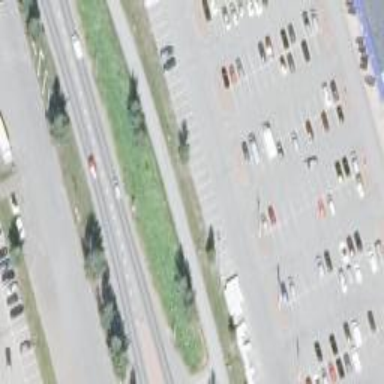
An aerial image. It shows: Parking area.